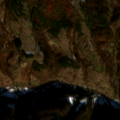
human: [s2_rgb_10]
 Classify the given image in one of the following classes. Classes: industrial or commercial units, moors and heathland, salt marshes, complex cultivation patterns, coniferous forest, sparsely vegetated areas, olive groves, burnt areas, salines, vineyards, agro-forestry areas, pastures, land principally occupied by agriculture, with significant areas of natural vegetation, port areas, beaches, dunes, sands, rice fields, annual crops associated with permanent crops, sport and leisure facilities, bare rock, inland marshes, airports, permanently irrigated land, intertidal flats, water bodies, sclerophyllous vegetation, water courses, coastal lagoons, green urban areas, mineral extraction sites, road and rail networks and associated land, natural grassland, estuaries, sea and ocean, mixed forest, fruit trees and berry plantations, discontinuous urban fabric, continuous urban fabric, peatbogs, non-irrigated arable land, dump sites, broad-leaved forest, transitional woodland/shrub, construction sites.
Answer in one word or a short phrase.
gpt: complex cultivation patterns, land principally occupied by agriculture, with significant areas of natural vegetation, broad-leaved forest, mixed forest, transitional woodland/shrub